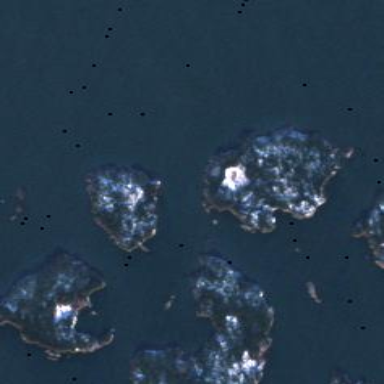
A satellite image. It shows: Islet located along the natural coastline.